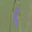
Label: 1